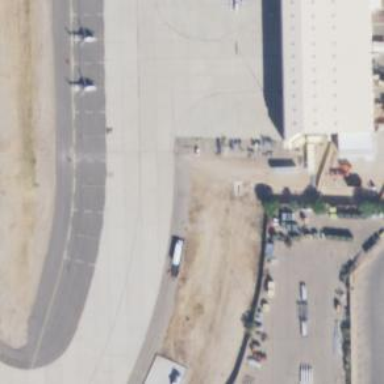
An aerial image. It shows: View of taxiway at the airport.